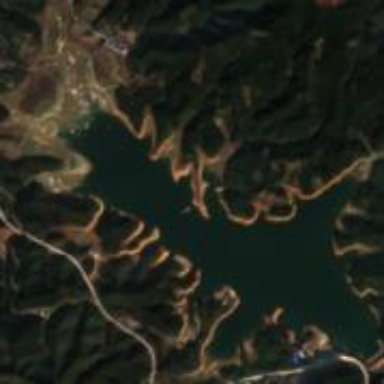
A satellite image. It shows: Natural reservoir of water.